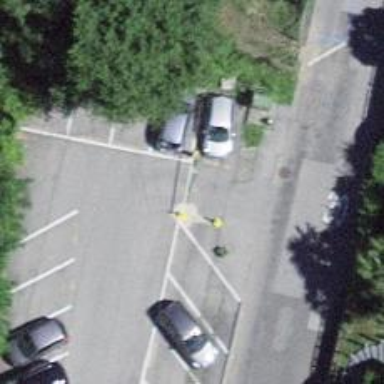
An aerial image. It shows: Lift gate barrier.